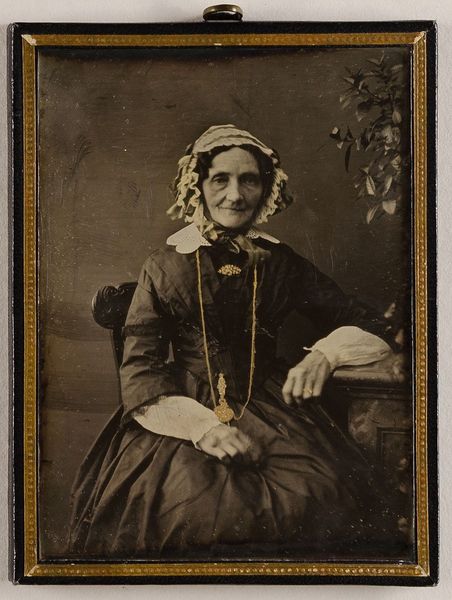
Titel: Unbekannte Frau
Künstler: Emilie Bieber
Standort: Hamburg
Institution: Museum für Kunst und Gewerbe Hamburg
Schlagwörter: frau, haube, gesten, portrait, figur, kopfbedeckung, foto, fotografie, photographie, photo, lichtbild, handkoloriert, daguerreotypie, bildwerke, angewandte und bildende kunst, hessische systematik, porträt, armhaltungen, porträtfotografie, porträtphotographie, hüftbild, handkolorierung